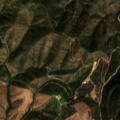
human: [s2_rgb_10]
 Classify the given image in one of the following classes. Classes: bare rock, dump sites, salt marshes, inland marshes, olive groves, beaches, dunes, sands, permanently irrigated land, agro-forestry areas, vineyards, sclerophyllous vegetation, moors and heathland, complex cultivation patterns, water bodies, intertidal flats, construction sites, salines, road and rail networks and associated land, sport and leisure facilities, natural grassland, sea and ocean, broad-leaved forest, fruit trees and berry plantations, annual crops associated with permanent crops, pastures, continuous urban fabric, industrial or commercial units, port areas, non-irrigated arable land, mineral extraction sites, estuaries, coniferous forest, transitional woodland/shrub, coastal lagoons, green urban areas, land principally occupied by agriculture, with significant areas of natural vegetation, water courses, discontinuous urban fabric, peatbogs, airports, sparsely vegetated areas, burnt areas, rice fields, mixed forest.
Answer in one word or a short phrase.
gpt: land principally occupied by agriculture, with significant areas of natural vegetation, broad-leaved forest, sclerophyllous vegetation, transitional woodland/shrub